Question: I have data similar to following:
'''
X <- 1:20
B <- c(1,4,6,3,1, 4, 5,8,8,6,3,2,1, 1,5,7,8,6,4,2)
C <- B + 4
myd <- data.frame (X, B, C)
'''
I want to shade with different color within the curve. Please note the boundries color filling in x
'''
region 1 = 1 to 6
region 2 = 6 to 16
region 3 = 16 to 20
'''

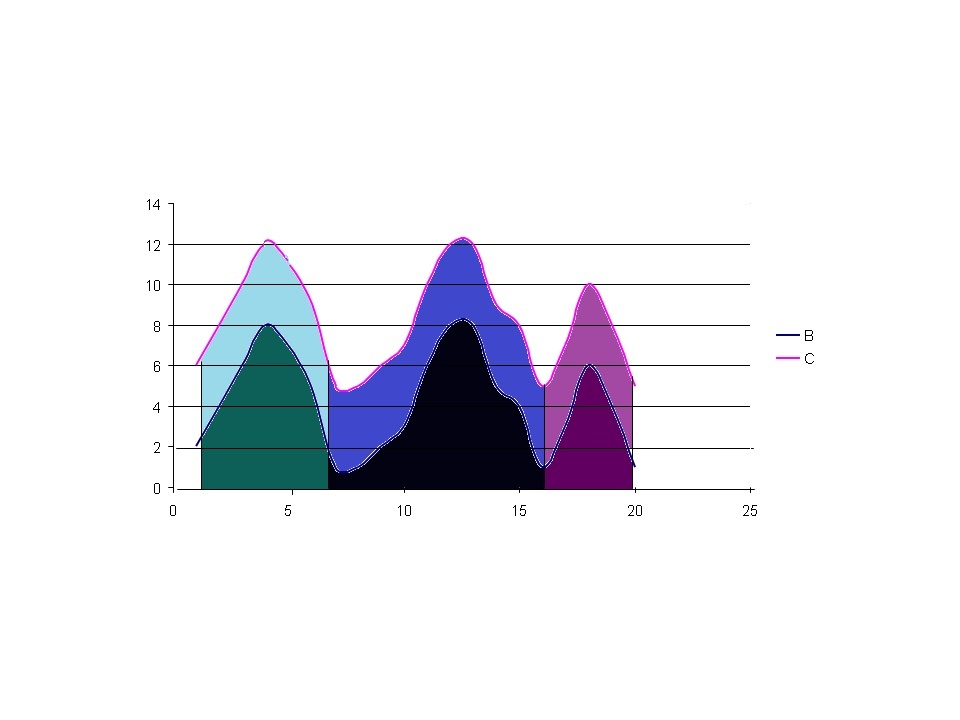
Answer: Here is a solution with ggplot2.
'''
library(ggplot2)
library(reshape2)
d <- melt(myd, id.vars="X")
d <- rbind(
transform( d[ 0 <= d$X & d$X <= 6, ], interval=1 ),
transform( d[ 6 <= d$X & d$X <= 16, ], interval=2 ),
transform( d[ 16 <= d$X & d$X <= 20, ], interval=3 )
)
# Set the order in which we fill the areas:
# first the large ones ("C"), then the small ones ("B");
# Otherwise, the small ones are invisible.
d$variable <- LETTERS[3-as.numeric(d$variable)] # Alphabetic order
ggplot( d, aes(X,value,fill=paste(variable,interval)) ) +
# Set the alpha to a value close to 1, to see if the order is wrong
geom_area(position="identity", alpha=.9) +
opts(legend.position = "none")
'''